Question: Does highcharts support phase change lines ? It may be called multiple things but im looking to see if an X axis delineation line can be drawn in highcharts. It is used to specify a specific date in time where something in the environment changed. The chart reader would then look at that line and see if that change to the environment impacted the data represented by the lines in the line chart.
Anyone know if this can be done with high charts ? Sample image attached.

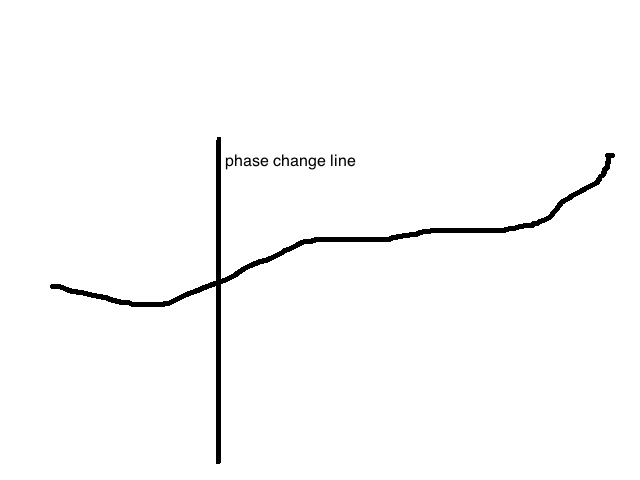
Answer: Great answer from Ondkloss: <URL> That page shows exactly what I was looking for.